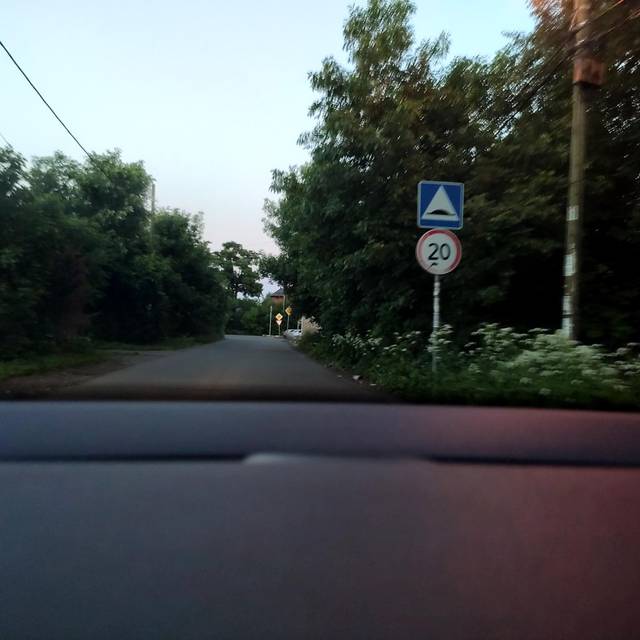
Region: Russia
Coordinates: 55.77, 37.892